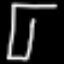
Label: pants